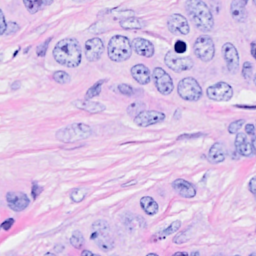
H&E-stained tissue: Breast